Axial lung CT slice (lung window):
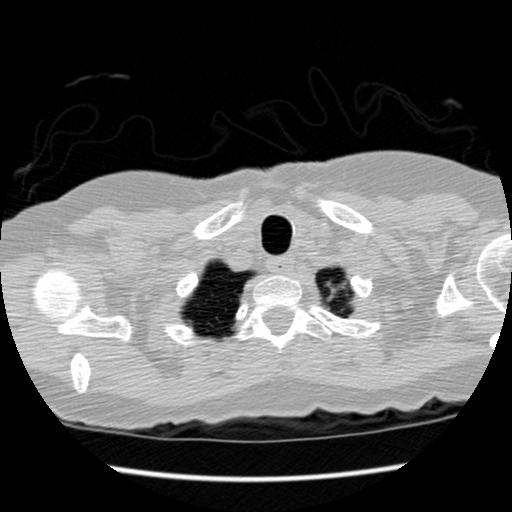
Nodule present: no